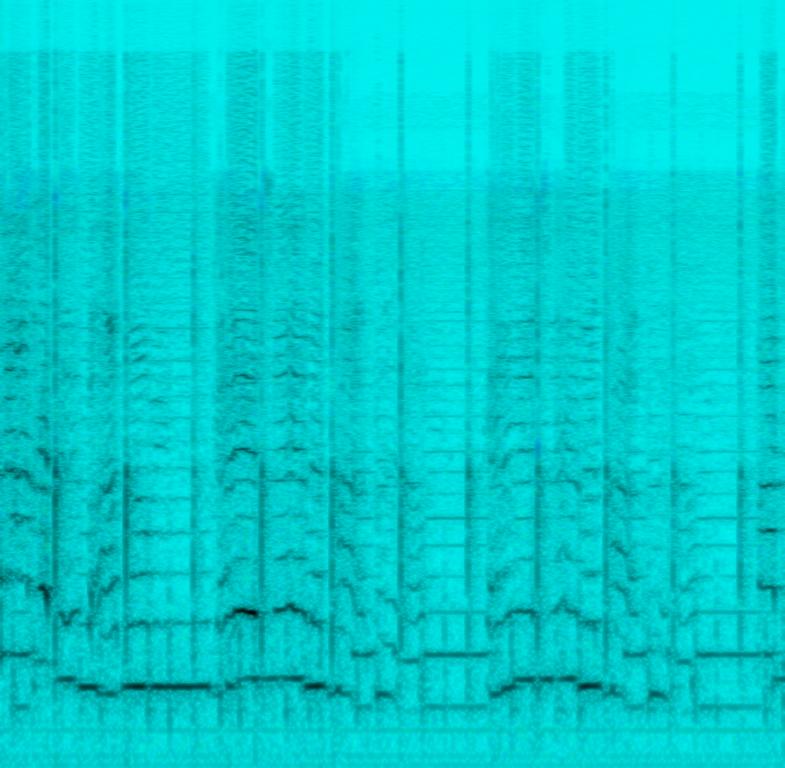
This is the live performance of an Ethiopian folk music piece. There is a female vocalist singing melodically at the forefront while clapping the beat. The tune is being played by an Ethiopian one-string chordophone called masenqo. There is an authentic and cheerful atmosphere. The sound is minimalistic. This piece could be playing in the background at a coffee house or an Ethiopian cuisine restaurant.